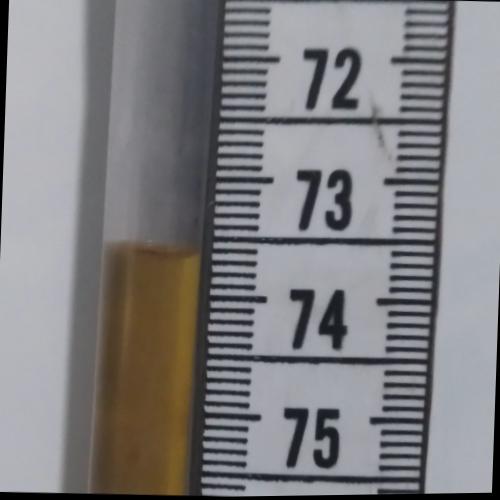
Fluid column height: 73.6 cm